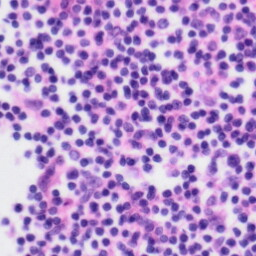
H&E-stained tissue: Tonsil